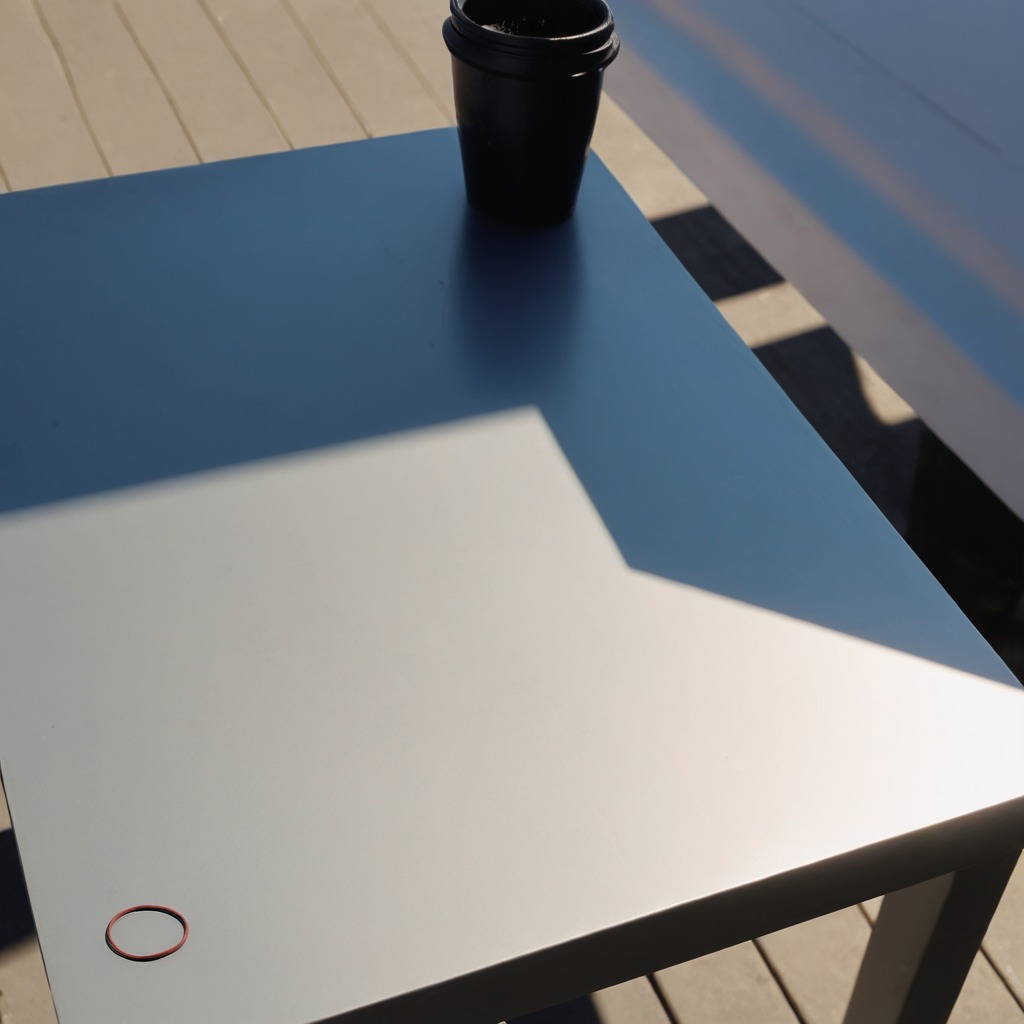
A rubber O-ring is lying on a clean utility table in a temporary outdoor tool station afternoon light present textured surface.